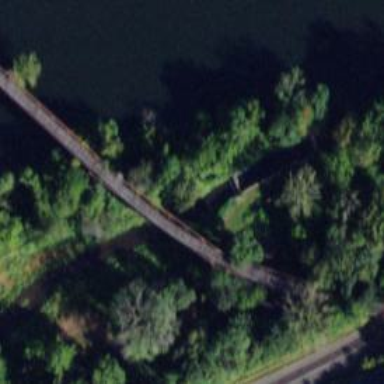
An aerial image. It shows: Lock gate along waterway.